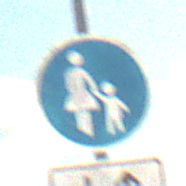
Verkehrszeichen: Gehweg
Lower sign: RichtungsangabeDurchPfeile8
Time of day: Midday
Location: Outdoor (Beach)
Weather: PartlyCloudy
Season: NotSpecified
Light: Natural